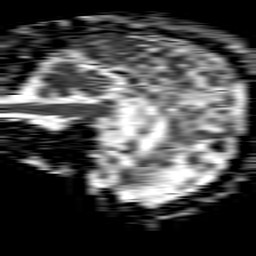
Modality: ADC
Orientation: sagittal
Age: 73
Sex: male
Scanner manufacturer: philips
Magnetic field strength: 1.5 T
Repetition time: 4.6 s
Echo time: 0.08631 s